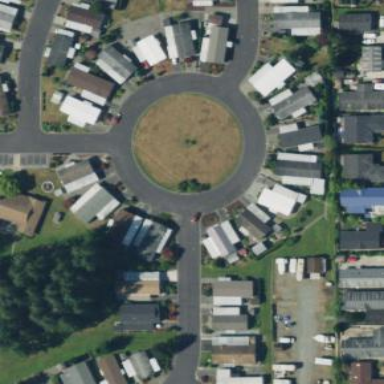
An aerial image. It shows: Asphalt road in residential area.